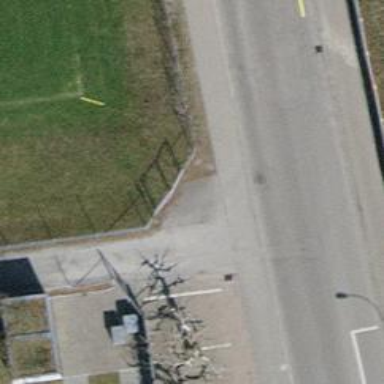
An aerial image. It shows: Wire fence is in place.